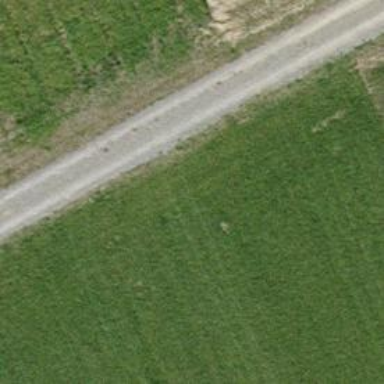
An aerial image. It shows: Track with pebblestone surface. The track type is grade2.